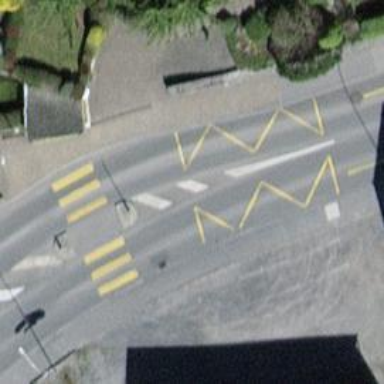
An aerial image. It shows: Public transport stop position.